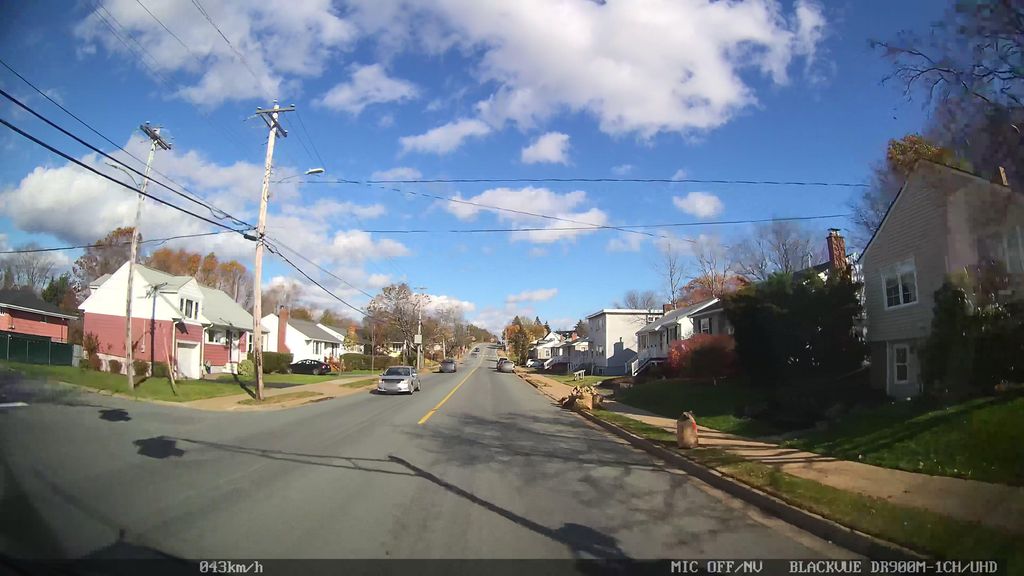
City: halifax